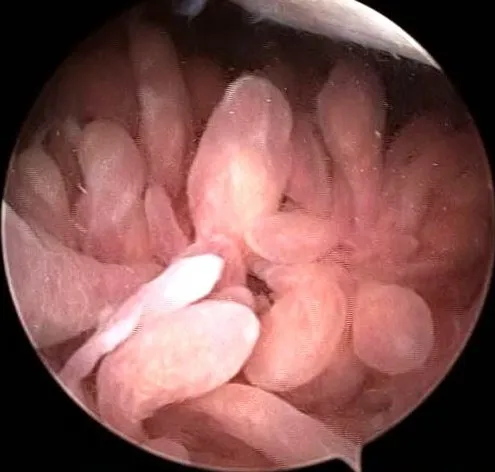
Arthroscopic view of the knee showing synovial hyperplasia with yellowish-white digitization.
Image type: endoscopy (arthroscopy)